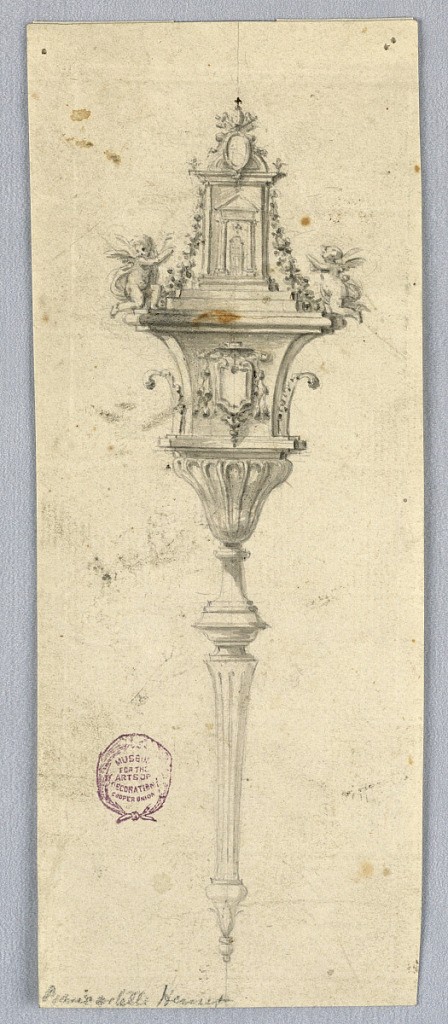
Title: Mace for Liturgical Use
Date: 1750–1773
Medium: Black chalk, brush and watercolor on paper
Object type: Drawing
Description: A fluted cup with a foot stands upon the shaft. Above it is a pedestal with the escutcheon for a prelate's coat-of-arms in front. Above kneel two angels beside the façade of a church with a closed door. In front of the house is a papal coat-of-arms, possibly that of Clement XIII (1758-1736). Garlands hang from the entablature.